Field crop: maize
Growth stage: 2
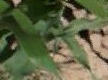
Species: maize